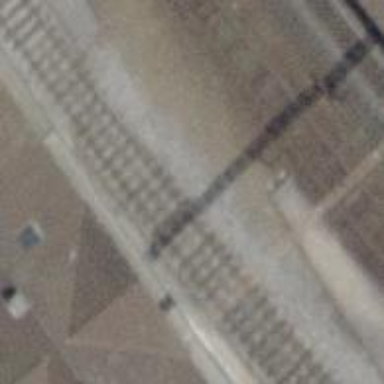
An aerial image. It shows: Abandoned railway.